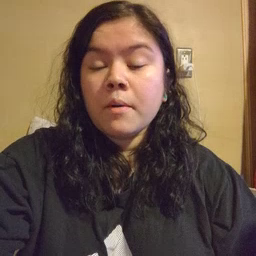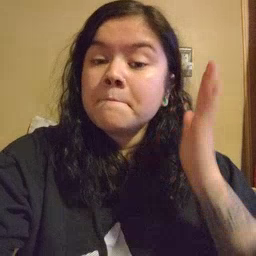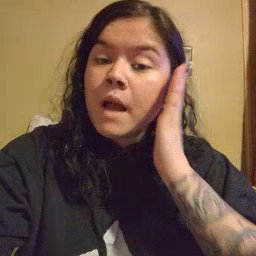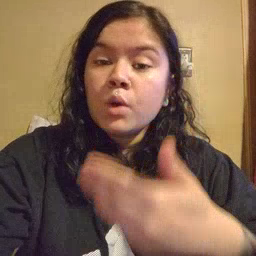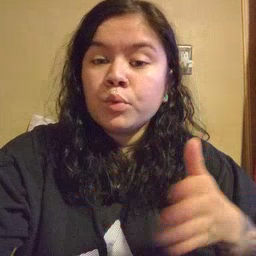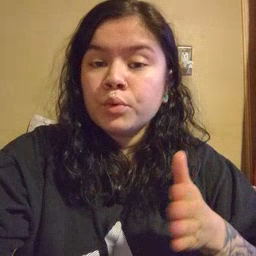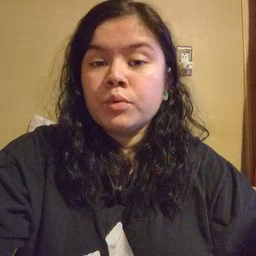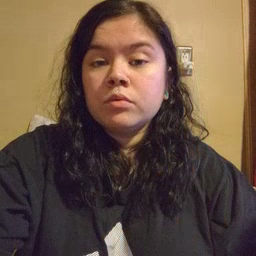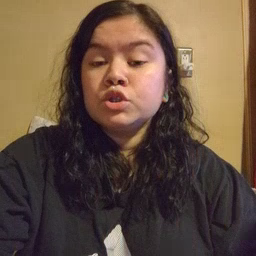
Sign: bedroom